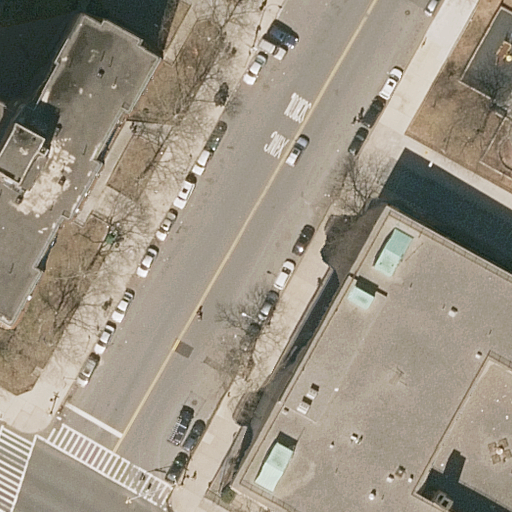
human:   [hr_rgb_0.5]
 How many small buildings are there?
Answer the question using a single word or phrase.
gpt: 0

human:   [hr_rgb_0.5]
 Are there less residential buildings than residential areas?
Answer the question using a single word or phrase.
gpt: no

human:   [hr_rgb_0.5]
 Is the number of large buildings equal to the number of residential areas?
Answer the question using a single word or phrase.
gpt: no

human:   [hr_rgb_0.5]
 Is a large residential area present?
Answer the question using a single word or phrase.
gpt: yes

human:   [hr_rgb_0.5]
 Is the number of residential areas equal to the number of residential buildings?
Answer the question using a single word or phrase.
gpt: no

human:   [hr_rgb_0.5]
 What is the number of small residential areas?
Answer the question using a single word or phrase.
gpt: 0

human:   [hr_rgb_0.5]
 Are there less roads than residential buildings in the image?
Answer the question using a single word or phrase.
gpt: no

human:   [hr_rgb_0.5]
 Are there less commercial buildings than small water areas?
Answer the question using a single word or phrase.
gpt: no

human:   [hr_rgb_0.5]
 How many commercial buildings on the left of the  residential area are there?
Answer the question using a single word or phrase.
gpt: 0

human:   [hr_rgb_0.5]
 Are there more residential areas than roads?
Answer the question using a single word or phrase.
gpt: no

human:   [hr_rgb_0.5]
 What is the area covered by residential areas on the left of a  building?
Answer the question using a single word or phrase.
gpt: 10638m2

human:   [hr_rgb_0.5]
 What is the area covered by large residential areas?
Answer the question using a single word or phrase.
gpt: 10638m2

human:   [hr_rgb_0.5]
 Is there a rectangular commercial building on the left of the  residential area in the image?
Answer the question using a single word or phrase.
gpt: no

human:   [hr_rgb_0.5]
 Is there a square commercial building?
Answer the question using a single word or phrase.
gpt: no

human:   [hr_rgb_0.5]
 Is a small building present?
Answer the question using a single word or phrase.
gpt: no

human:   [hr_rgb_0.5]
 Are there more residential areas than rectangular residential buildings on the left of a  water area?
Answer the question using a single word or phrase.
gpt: yes

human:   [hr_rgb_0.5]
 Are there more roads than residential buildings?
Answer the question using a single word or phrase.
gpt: yes

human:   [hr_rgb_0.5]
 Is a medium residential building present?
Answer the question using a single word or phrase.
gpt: no

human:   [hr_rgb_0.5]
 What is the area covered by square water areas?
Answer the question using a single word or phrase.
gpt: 0m2

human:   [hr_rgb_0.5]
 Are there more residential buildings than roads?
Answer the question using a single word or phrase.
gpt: no

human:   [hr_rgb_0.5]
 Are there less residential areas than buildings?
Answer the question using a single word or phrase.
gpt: yes

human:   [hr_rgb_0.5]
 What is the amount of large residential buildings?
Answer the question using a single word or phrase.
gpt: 2

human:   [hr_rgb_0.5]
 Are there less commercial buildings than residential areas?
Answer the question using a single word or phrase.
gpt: yes

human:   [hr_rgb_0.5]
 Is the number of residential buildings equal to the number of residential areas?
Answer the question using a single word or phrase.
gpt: no

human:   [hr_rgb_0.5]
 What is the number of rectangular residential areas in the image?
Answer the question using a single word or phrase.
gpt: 1

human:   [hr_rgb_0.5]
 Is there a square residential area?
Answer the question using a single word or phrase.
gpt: no

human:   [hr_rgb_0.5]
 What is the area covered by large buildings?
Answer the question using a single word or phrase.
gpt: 3257m2

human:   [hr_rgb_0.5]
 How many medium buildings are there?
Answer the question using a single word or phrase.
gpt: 0

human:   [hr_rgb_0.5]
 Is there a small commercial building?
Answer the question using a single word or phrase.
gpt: no

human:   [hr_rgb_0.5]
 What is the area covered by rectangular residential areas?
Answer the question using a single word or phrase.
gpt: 10638m2

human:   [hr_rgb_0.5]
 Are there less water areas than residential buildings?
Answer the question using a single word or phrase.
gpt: yes

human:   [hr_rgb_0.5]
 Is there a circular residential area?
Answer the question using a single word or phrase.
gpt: no

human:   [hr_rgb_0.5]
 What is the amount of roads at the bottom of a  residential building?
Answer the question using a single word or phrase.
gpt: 1

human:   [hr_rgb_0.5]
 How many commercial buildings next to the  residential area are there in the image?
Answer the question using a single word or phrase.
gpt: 0

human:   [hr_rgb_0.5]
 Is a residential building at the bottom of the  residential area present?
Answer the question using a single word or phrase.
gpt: yes

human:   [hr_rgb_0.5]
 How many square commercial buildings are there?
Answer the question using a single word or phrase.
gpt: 0